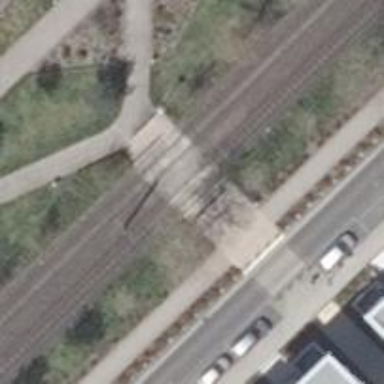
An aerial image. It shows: Tram crossing on the railway.